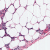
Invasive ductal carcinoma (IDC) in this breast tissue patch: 0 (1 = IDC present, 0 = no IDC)